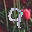
Label: 9